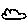
Label: cloud